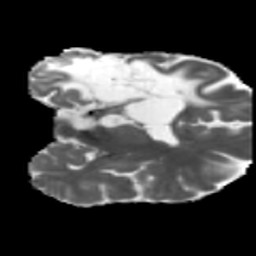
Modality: MD
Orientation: coronal
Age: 41
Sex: male
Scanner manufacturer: siemens
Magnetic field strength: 3 T
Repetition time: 5.47 s
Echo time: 0.0854 s